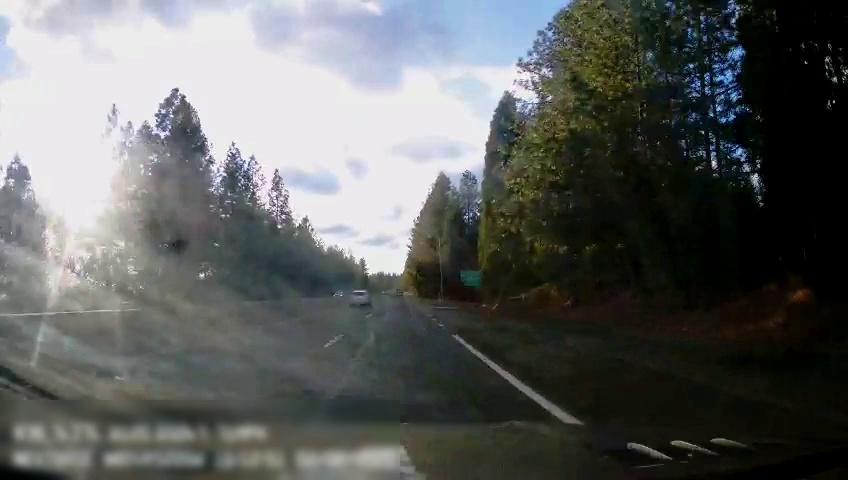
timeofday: Day
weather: Sunny
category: Drivable Space
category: Vehicles | Car
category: Lanes | Current Lane
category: Lanes | Alternate Lane
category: Traffic | Signs